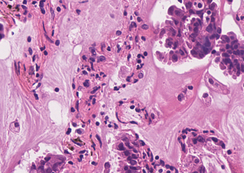
Tumor epithelial tissue: yes
Tumor-associated stroma tissue: yes
Normal tissue: no